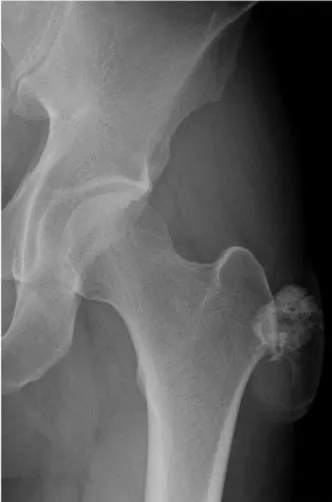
(A) Plain radiograph reveals a soft tissue mass with amorphous calcification and extensive foci of ossification.
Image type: radiology (x_ray)